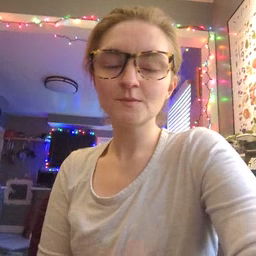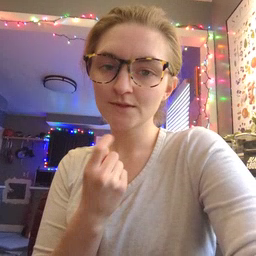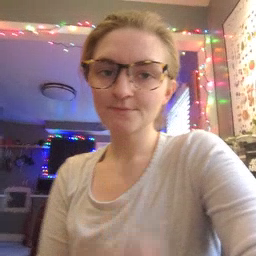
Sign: red